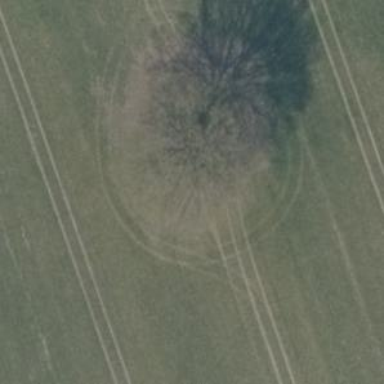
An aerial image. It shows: Natural landmark tree.